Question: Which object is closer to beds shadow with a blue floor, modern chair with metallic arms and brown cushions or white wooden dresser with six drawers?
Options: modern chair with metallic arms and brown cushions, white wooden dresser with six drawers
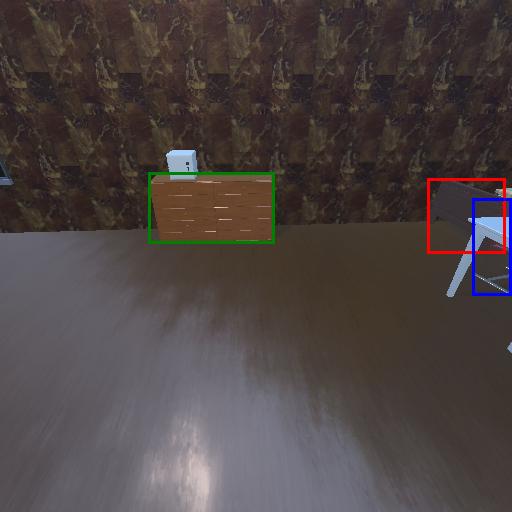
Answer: modern chair with metallic arms and brown cushions